Question: I was watching online java tutorial about loops. That created a loop that will run for one minute. In each loop the square root of a number is done, then this number increases by one. In theory this would serve to measure the speed of the device, because according to the potential of the device are made different number of repetitions of the loop.
The problem is I can not make this work in Android. This is my code:
'''
package com.example.app;
import android.support.v7.app.ActionBarActivity;
import android.os.Bundle;
import android.widget.TextView;
import java.util.Calendar;
public class MainActivity extends ActionBarActivity {
TextView tv1, tv2;
int index = 0;
int s, second, minute;
@Override
protected void onCreate(Bundle savedInstanceState) {
super.onCreate(savedInstanceState);
setContentView(R.layout.fragment_main);
tv1 = (TextView) findViewById(R.id.tv1);
tv2 = (TextView) findViewById(R.id.tv2);
//CURRENT TIME
Calendar c = Calendar.getInstance();
minute = c.get(Calendar.MINUTE);
second = c.get(Calendar.SECOND);
//TIME AFTER 5 SECONDS
s = second + 5;
tv1.setText("Processing... Initial Time: " + minute + " minutes " + second + "seconds" );
while (true){
double x = Math.sqrt(index);
index++ ;
// each loop will check the until 5 seconds elapsed
c = Calendar.getInstance();
if (c.get(Calendar.SECOND) == s);{
tv2.setText("
Done! Final Time: " + c.get(Calendar.MINUTE) + " minutes " + c.get(Calendar.SECOND) + "seconds
" +
index + " Loops in 5 seconds
" +
"checking boolean... " +c.get(Calendar.SECOND) + " = " + s);
break;
}
}
}
}
'''
And this is the result:

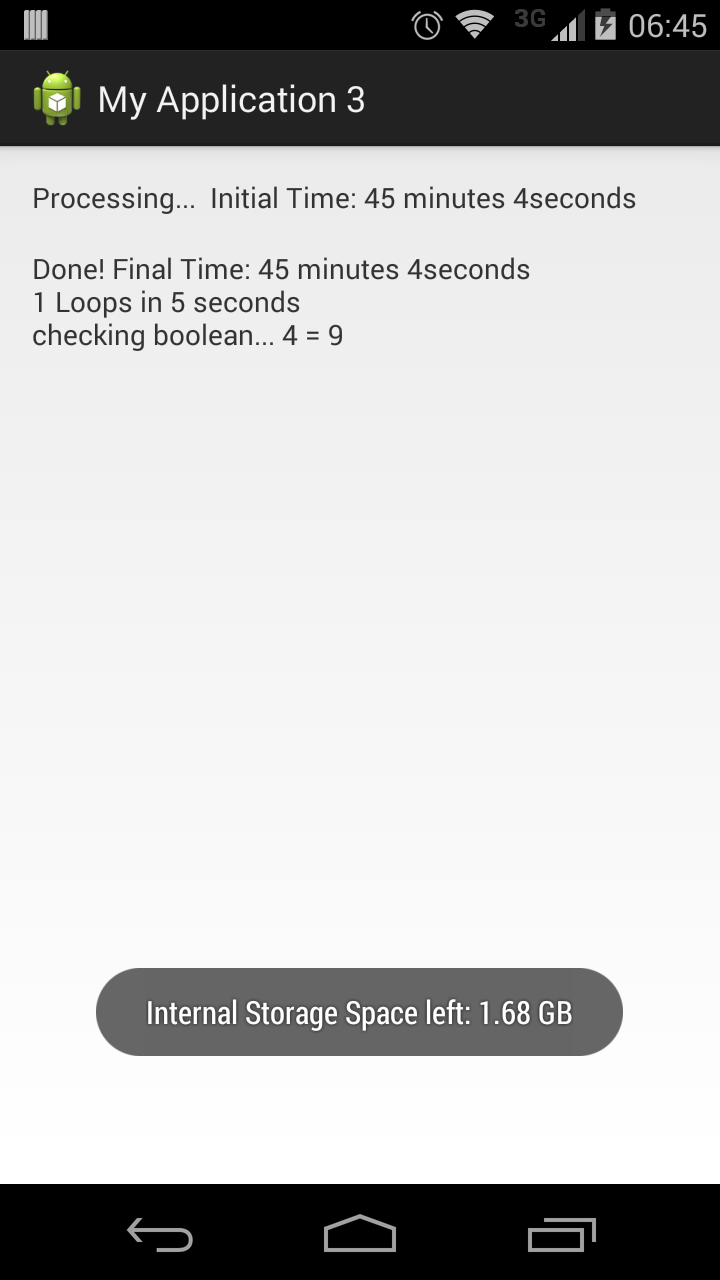
Answer: Try this:
'''
if (c.get(Calendar.SECOND) == s){
'''
I have removed ";" symbol
Also note that long calcultions in main app thread will freezes it, so you should start background thread for your calculations.